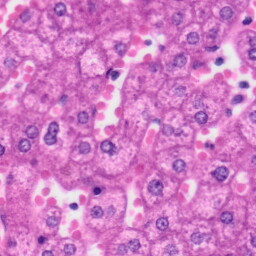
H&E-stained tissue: Liver